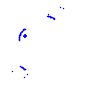
Particle: proton